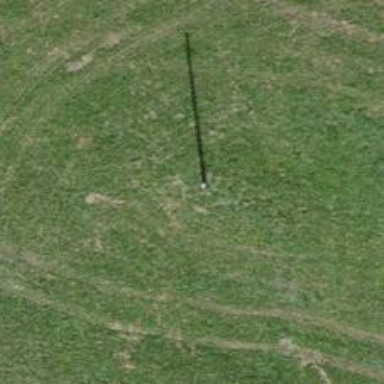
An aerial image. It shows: Minor power line.